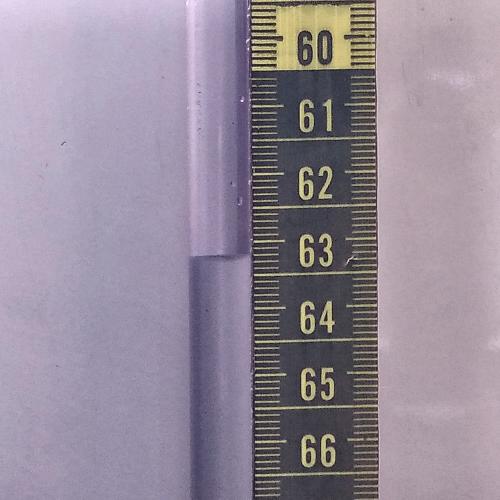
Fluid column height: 63.2 cm